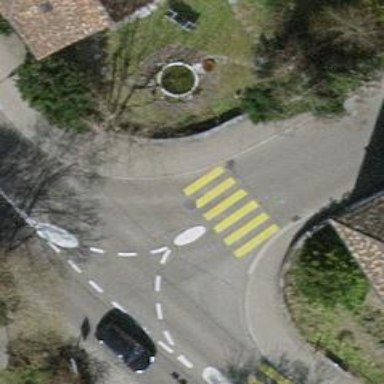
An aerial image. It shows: Uncontrolled road crossing.